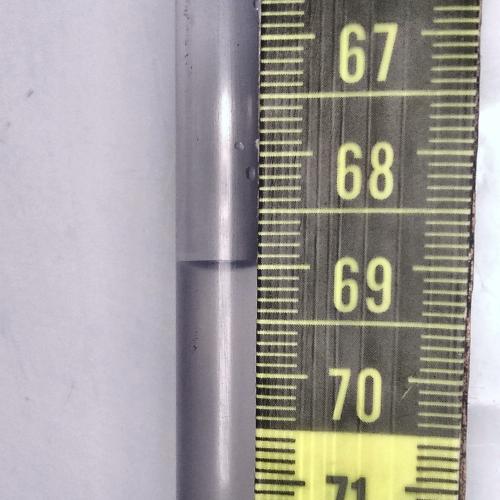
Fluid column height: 69.0 cm